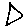
Label: triangle